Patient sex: M
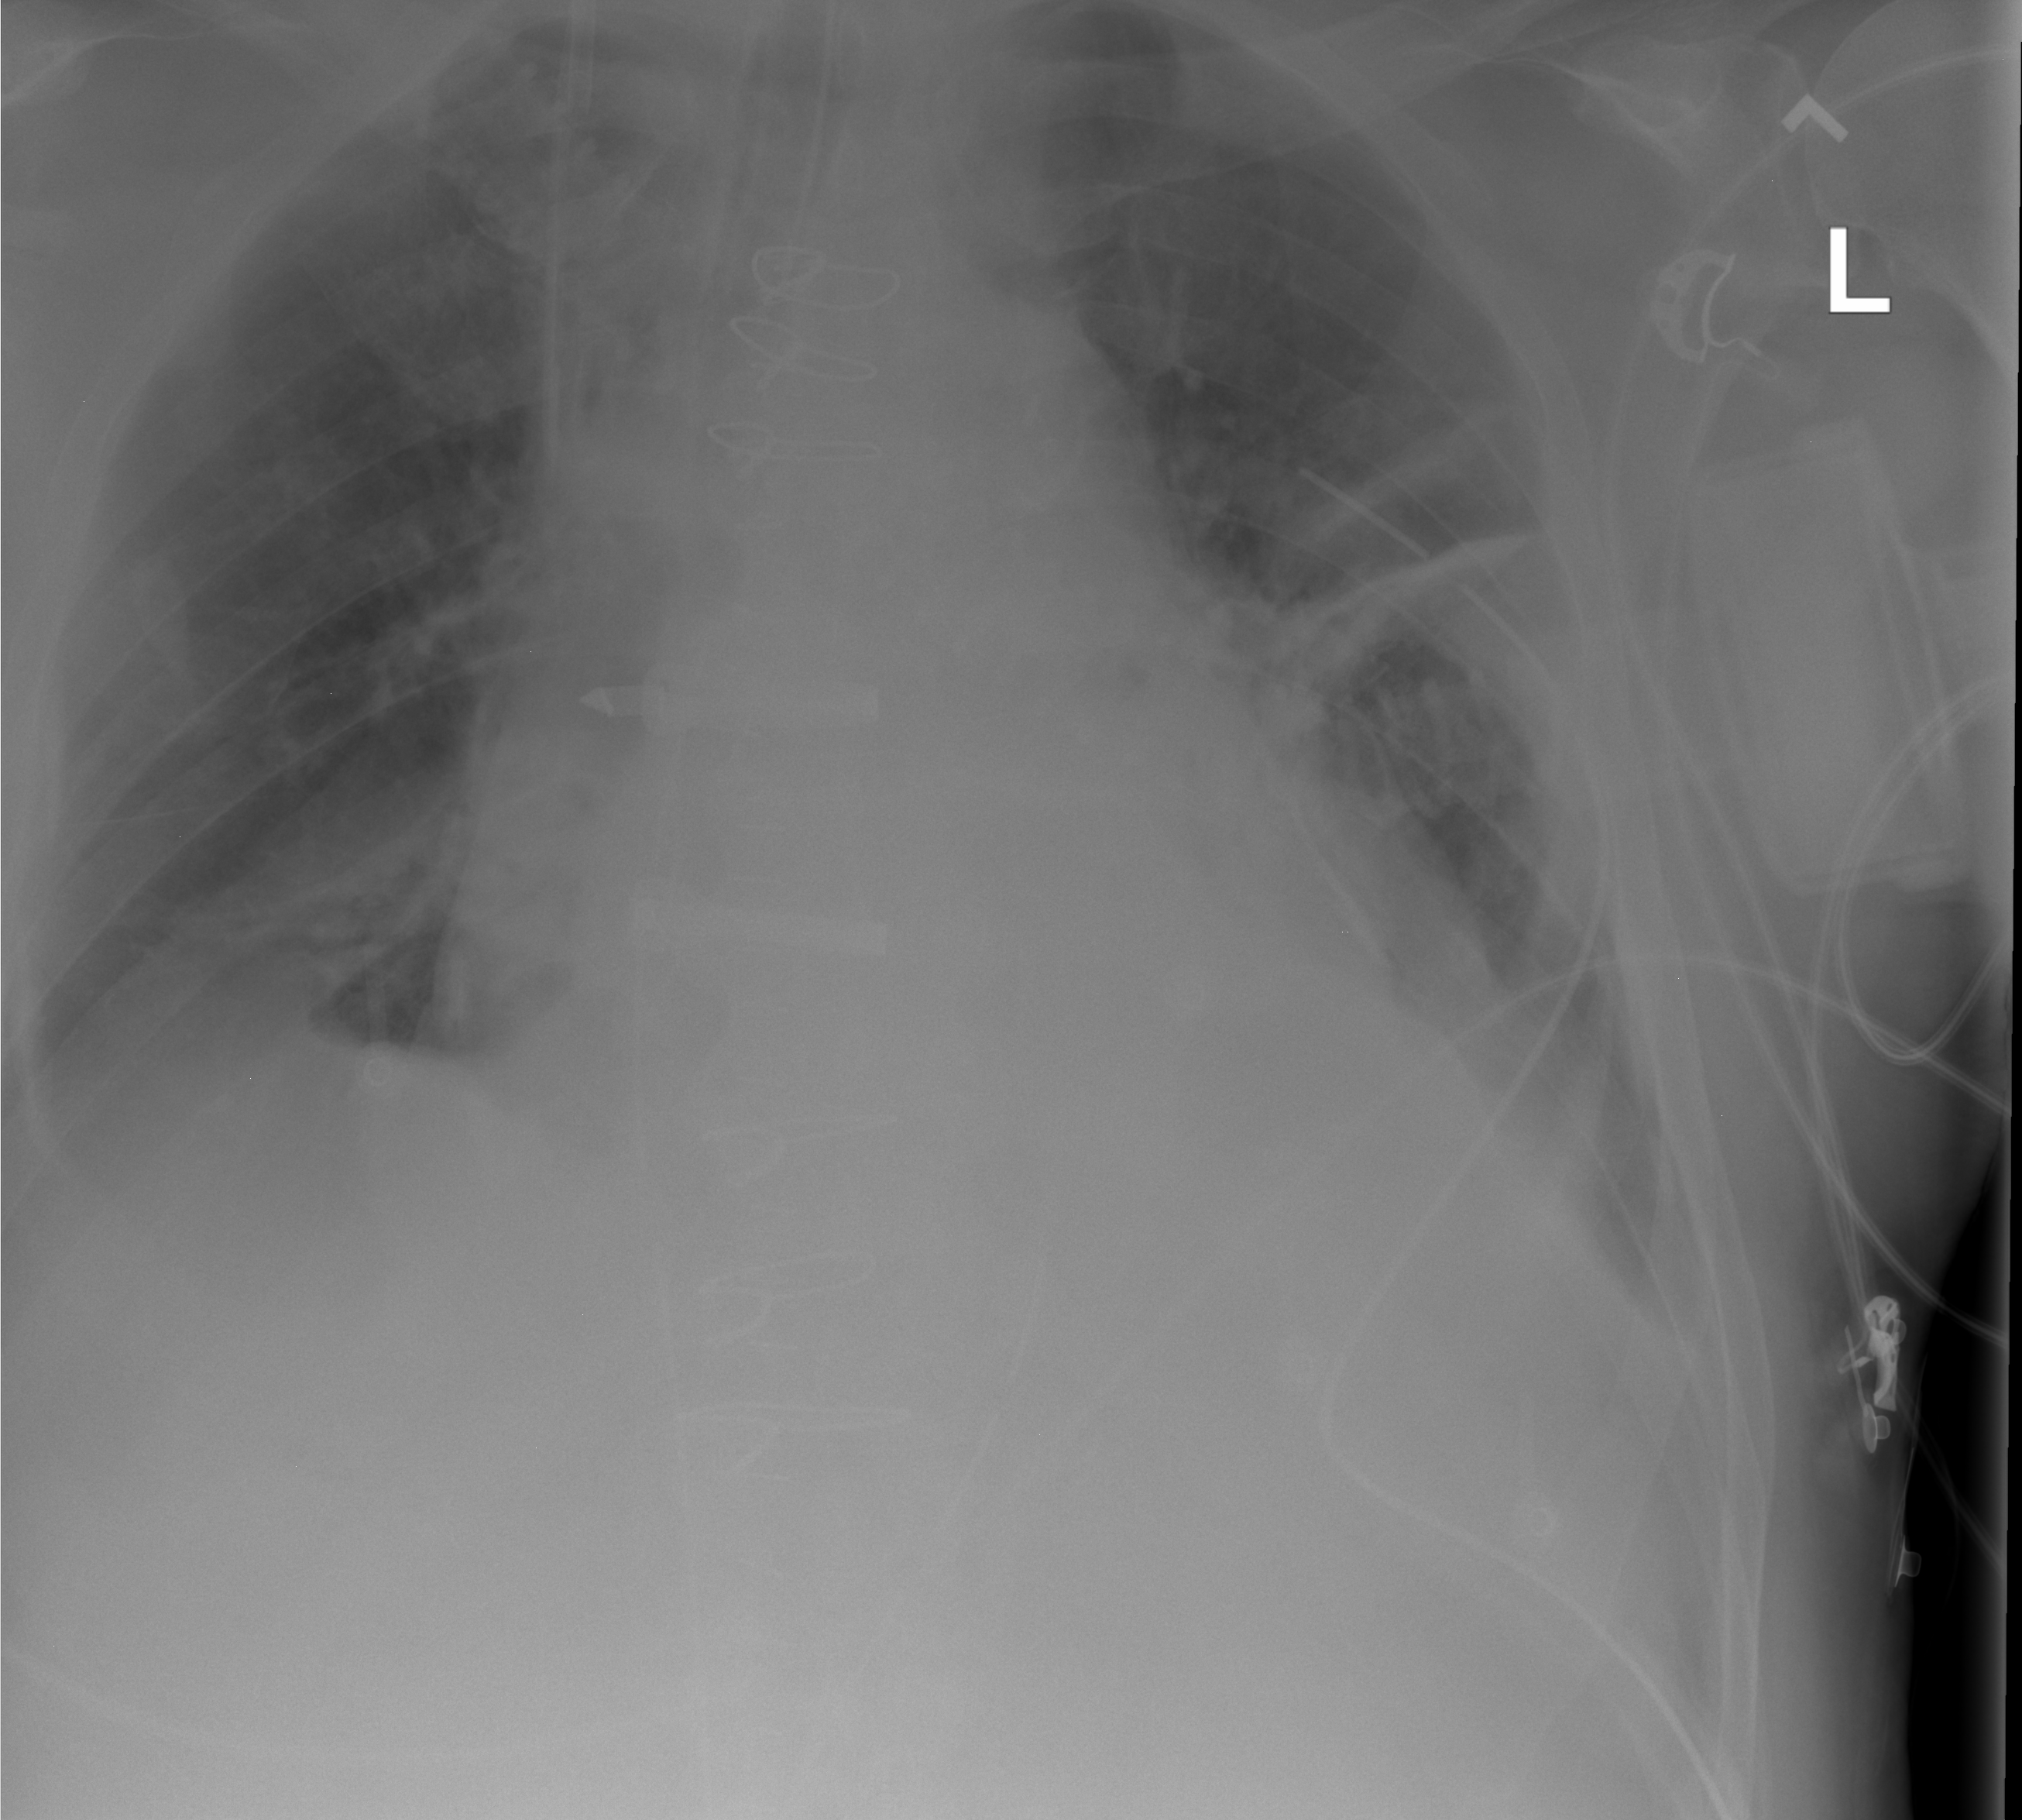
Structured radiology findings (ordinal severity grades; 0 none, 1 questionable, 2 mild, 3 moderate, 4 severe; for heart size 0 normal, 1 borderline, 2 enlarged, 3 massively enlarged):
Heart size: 3
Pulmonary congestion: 0
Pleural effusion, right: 2
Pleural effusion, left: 2
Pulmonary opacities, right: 0
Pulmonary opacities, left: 0
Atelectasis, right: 2
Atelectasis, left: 2